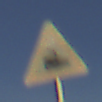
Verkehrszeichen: Bahnuebergang
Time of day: SunriseSunset
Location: Outdoor (Nature)
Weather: PartlyCloudy
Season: NotSpecified
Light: Natural